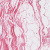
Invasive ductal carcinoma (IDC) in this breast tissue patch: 0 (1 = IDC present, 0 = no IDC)